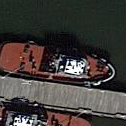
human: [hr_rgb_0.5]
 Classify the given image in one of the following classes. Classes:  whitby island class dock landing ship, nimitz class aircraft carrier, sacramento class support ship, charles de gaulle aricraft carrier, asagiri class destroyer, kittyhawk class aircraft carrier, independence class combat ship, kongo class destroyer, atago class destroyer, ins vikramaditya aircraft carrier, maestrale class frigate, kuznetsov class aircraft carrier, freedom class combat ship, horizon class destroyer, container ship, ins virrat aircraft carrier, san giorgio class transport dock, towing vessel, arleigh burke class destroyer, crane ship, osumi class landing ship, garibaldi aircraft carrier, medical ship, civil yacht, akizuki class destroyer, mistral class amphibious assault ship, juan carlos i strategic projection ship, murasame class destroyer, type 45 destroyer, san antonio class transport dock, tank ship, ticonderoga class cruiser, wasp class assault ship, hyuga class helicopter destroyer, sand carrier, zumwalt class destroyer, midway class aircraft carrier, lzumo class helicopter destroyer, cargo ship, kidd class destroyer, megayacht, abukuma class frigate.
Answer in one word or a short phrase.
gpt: Towing vessel